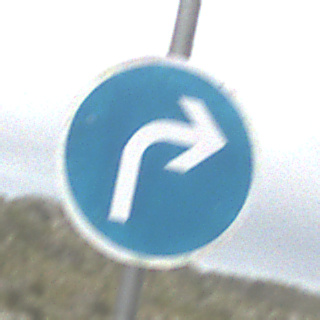
Verkehrszeichen: VorgeschriebeneFahrtrichtungRechts
Umgebung: Outdoor, Nature
Tageszeit: Midday
Wetter: Overcast
Licht: Natural
Jahreszeit: NotSpecified
Kontrast: LowContrast